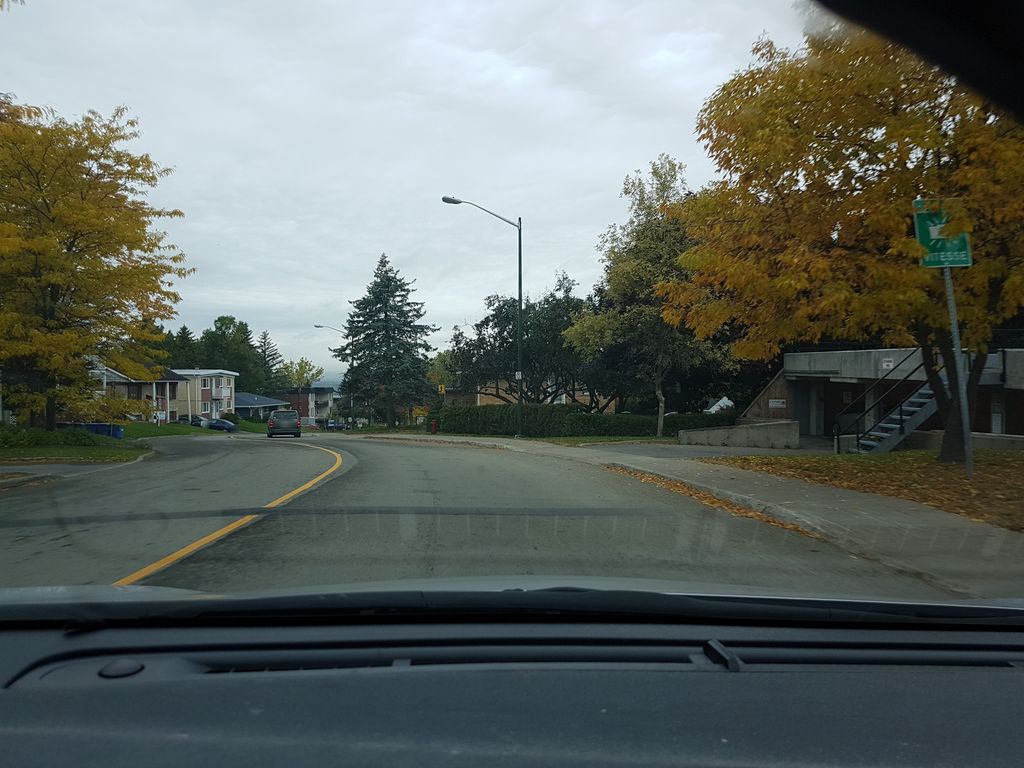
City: quebec_city